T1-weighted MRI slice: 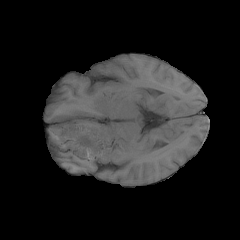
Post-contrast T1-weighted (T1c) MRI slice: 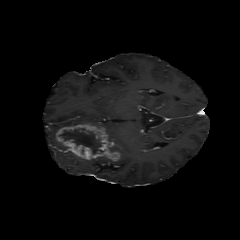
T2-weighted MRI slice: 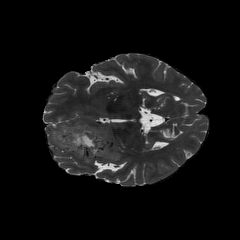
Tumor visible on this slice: yes